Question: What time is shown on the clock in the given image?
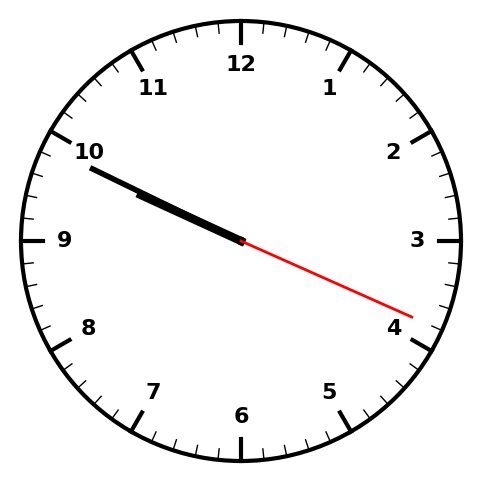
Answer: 09:49:19